Question: I am using 'Html.Raw(Html.Encode())' to allow some of html to be allowed. For example I want bold, italic, code etc... I am not sure it's the right method, code seems pretty ugly.
## Input
> Hello, this text will be [b]bold[/b]. [code]alert("Test...")[/code]
## Output

## Code
'''
@Html.Raw(Html.Encode(Model.Body)
.Replace(Environment.NewLine, "<br />")
.Replace("[b]", "<b>")
.Replace("[/b]", "</b>")
.Replace("[code]", "<div class='codeContainer'><pre name='code' class='javascript'>")
.Replace("[/code]", "</pre></div>"))
'''
## My Solution
I want to make it all a bit different. Instead of using BB-Tags I want to use simpler tags.For example '*' will stand for bold. That means if I input 'This text is *bold*.' it will replace text to 'This text is <b>bold</b>.'. Kinda like this website is using BTW.
## Problem
To implement this I need some Regex and I have little to no experience with it. I've searched many sites, but no luck.
My implementation of it looks something like this, but it fails since I can't really replace a 'char' with 'string'.
'''
static void Main(string[] args)
{
string myString = "Hello, this text is *bold*, this text is also *bold*. And this is code: ~MYCODE~";
string findString = "\*";
int firstMatch, nextMatch;
Match match = Regex.Match(myString, findString);
while (match.Success == true)
{
Console.WriteLine(match.Index);
firstMatch = match.Index;
match = match.NextMatch();
if (match.Success == true)
{
nextMatch = match.Index;
myString = myString[firstMatch] = "<b>"; // Ouch!
}
}
Console.ReadLine();
}
'''
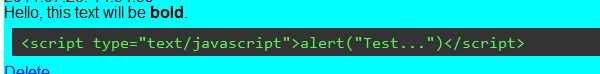
Answer: > To implement this I need some Regex
Ah no, you don't need Regex. Manipulating HTML with Regex could lead to some <URL> markup into HTML.
Like this:
'''
var markdown = new Markdown();
string html = markdown.Transform(SomeTextContainingMarkDown);
'''
Of course to polish this you would write an HTML helper so that in your view:
'''
@Html.Markdown(Model.Body)
'''